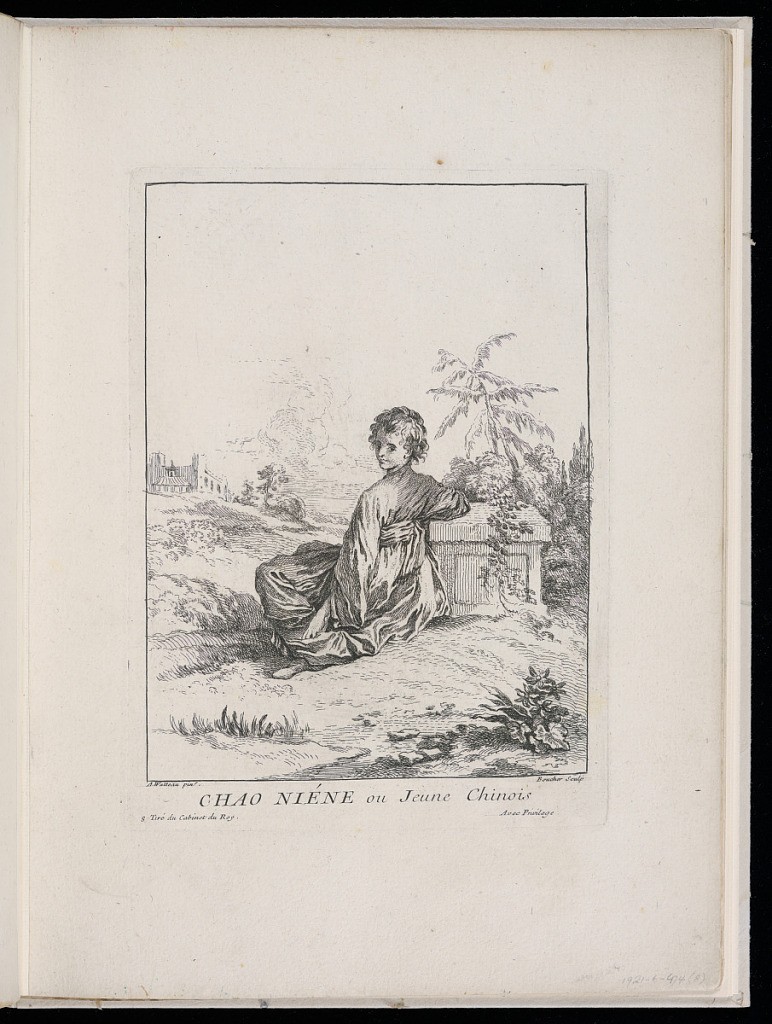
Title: CHAO NIÉNE ou Jeune Chinois
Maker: Antoine Watteau, French, 1684–1721
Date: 1731
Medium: Etching on laid paper
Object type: Print
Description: From a series of twelve prints, a Chinese youth seated in a landscape, leaning on a stone plinth, buildings in the background. The plate is titled, signed, and numbered.